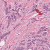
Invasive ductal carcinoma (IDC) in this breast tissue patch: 1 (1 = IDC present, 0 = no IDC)